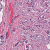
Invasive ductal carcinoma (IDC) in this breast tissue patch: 1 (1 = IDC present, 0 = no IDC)